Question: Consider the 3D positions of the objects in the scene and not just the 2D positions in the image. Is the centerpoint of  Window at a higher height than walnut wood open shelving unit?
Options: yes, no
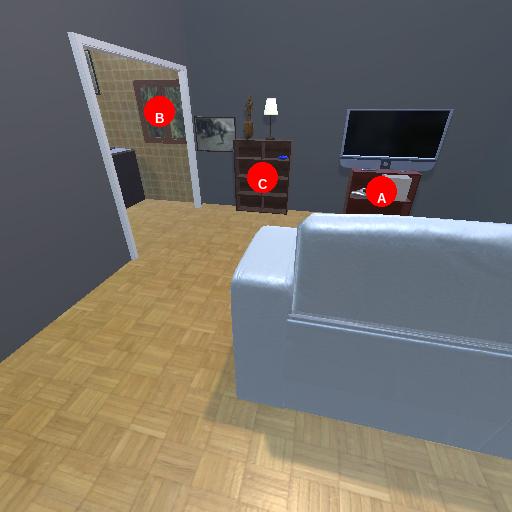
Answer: yes